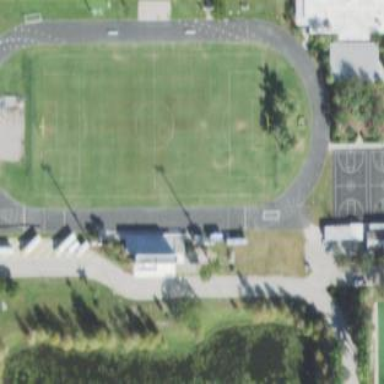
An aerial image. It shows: Grassy pitch where soccer and American football can be played.